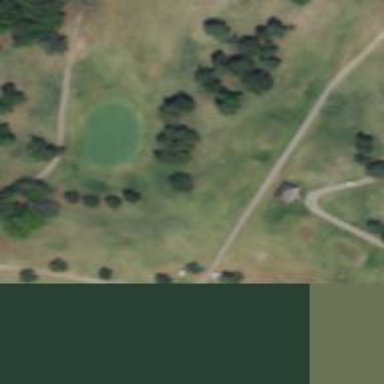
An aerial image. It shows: Path designated for golf carts.